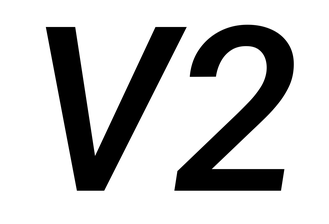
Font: Roboto-Italic_Medium_Italic